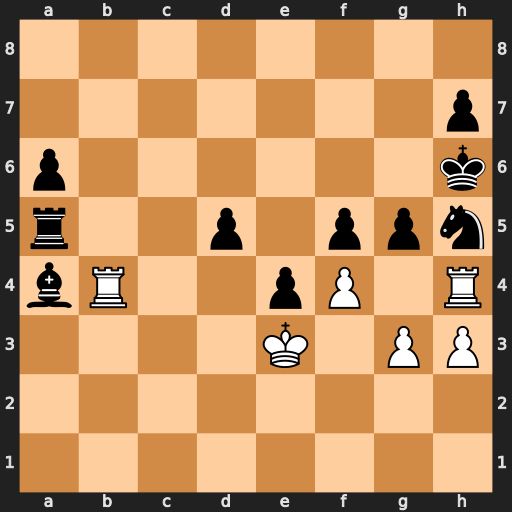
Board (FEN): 8/7p/p6k/r2p1ppn/bR2pP1R/4K1PP/8/8
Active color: w
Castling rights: -
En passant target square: -
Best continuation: Rb6+ Kg7 Rxh5 d4+ Kxd4